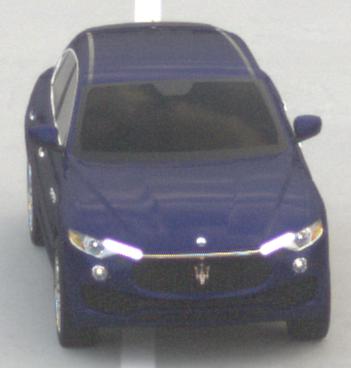
Make: Maserati
Model: Levante GT Hybrid
Detailed model: Levante
Model produced from: 2021/07
Model produced until: 2022/10
Doors: 4
Color: blue
Road condition: dry road
Daytime: morning or afternoon
Contrast: low contrast